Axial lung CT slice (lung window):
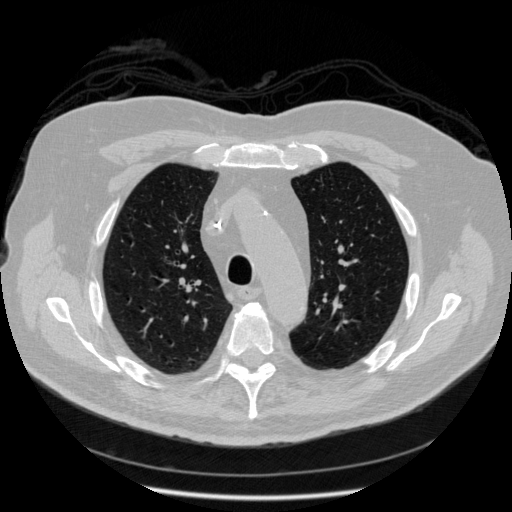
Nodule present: no